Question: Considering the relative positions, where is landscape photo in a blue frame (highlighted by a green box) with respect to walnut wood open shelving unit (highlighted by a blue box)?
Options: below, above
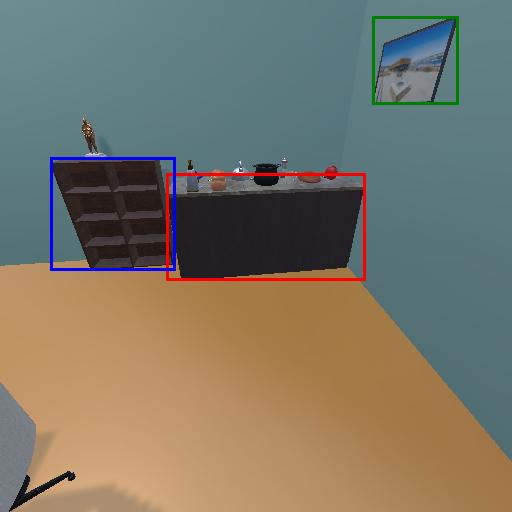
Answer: below